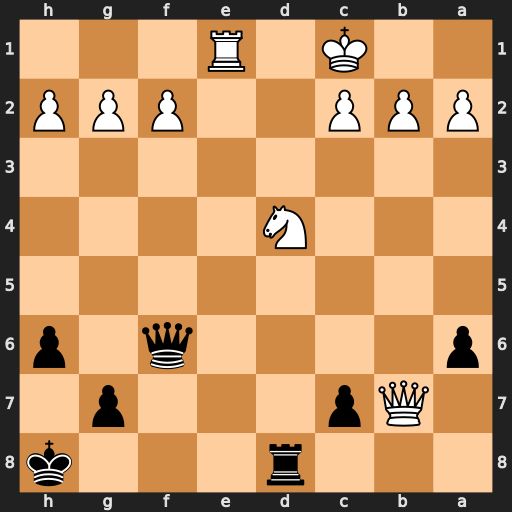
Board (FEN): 3r3k/1Qp3p1/p4q1p/8/3N4/8/PPP2PPP/2K1R3
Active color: b
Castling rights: -
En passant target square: -
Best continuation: Qxd4 a3 Qd2+ Kb1 Qxe1+